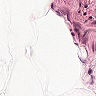
Metastatic tissue present: no